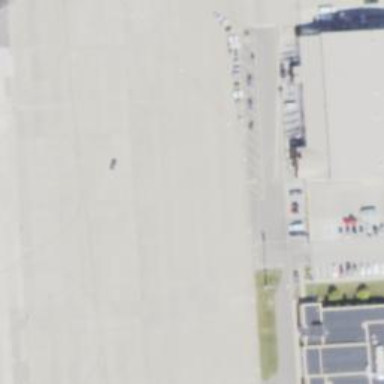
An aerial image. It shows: View of taxiway at the airport.